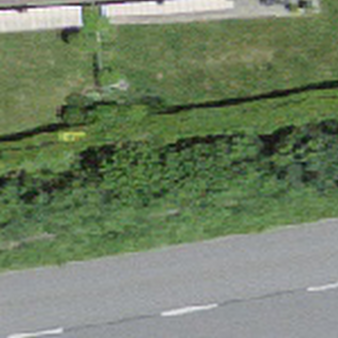
Label: other